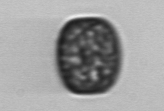
Label: Thalassiosira